Question: I tried to debug this question: converting a binary search tree to linked lists of all nodes at each level. But I encountered run time error. In the code, I basically run BFS of the binary search tree and keep track of each level, if a new level hit, I create a new linked list to store the new level's node. I used the STL's linked list to store the nodes. Before that I create a binary search tree using function min_height. I test these methods with input vector={1, 2, 3, 4, 5, 6}. The tree looks like the following picture. It runs well for some nodes, but stop at node 2. I cannot figure out the reason, could someone help me with it? Thank you !
'''
#include <iostream>
#include<string>
#include<vector>
#include<queue>
#include<list>
using namespace std;
template<typename Key, typename Value>
struct BSTNode{
Key key;
Value value;
BSTNode * left;
BSTNode * right;
BSTNode(Key k, Value v, BSTNode *l=NULL, BSTNode *r=NULL): key(k), value(v), left(l), right(r) {}
};
template<typename Key, typename Value>
vector< list<BSTNode<Key, Value>*> > creat_lists(BSTNode<Key, Value>* root){
vector< list<BSTNode<Key, Value>*> > v;
if(root==NULL) return v;
queue<BSTNode<Key, Value>*> q; queue<int> level; int prev;
q.push(root); level.push(0); prev=-1;
while(!q.empty()){
BSTNode<Key, Value>* cur=q.front(); int cur_level=level.front();
cout<<"cur->key: "<<cur->key<<" cur_level: "<<cur_level<<endl;
if(prev!=cur_level){
list<BSTNode<Key, Value>*> l;
l.push_back(cur);
v.push_back(l);
}
else {cout<<"got in"<<endl; v.back().push_back(cur);}
if(cur->left )cout<<"cur->left: "<<cur->left->key<<endl;
if(cur->right )cout<<"cur->right: "<<cur->right->key<<endl;
prev=cur_level;
if(cur->left) {q.push(cur->left); level.push(cur_level+1); }
if(cur->right) {q.push(cur->right); level.push(cur_level+1);}
q.pop(); level.pop();
}
return v;
}
template<typename Key, typename Value>
BSTNode<Key, Value>* min_height(vector<int> &v, int left, int right ){// here is different from my paper code
if(left<=right){
int mid=left+ (right-left)/2;
BSTNode<Key, Value>* node=new BSTNode<Key, Value>(v[mid], v[mid]);
node->left=min_height<Key, Value>(v, left, mid-1 );
node->right=min_height<Key, Value>(v, mid+1, right );
return node;
}
}
int main(){
vector<int> v;
v.push_back(1);
v.push_back(2);
v.push_back(3);
v.push_back(4);
v.push_back(5);
v.push_back(6);
BSTNode<int, int>* root=min_height<int, int>(v, 0, 5);
vector<list<BSTNode<int, int>*> > newv=creat_lists(root);
//for(int i=0; i<newv.size(); i++) cout<<(v[i].front())->key<<endl;
}
complier result:
Run Status: Runtime Error
cur->key: 3 cur_level: 0
cur->left: 1
cur->right: 5
cur->key: 1 cur_level: 1
cur->right: 2
cur->key: 5 cur_level: 1
got in
cur->left: 4
cur->right: 6
cur->key: 2 cur_level: 2
'''
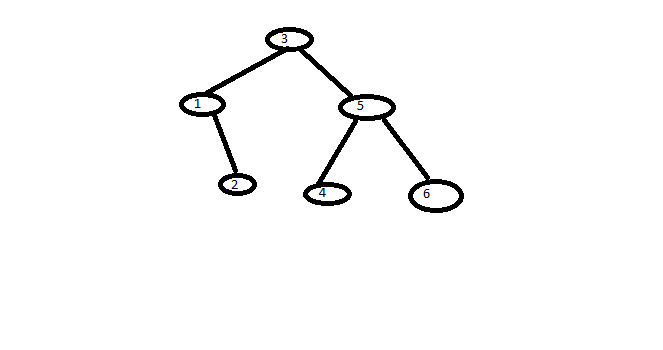
Answer: This is a stab in the dark.
A is a pointer that points to a location in memory that is the address of a legitimate object of the expected type. It might be the address of a defunct object no longer under the protection of the memory manager, or a location in the middle of some unrelated object, or a spot in unallocated memory, or even outside the bounds of real memory. In practice it can contain any old random junk, and trying to dereference it (i.e. use it as if it were a legitimate object) causes (i.e. anything can happen, and it can fail in peculiar ways).
A function should return a value of the type indicated by its signature. Your function 'BSTNode<Key, Value>* min_height(...)' should return a pointer to a 'BSTNode'. But as written it does so only 'if(left<=right)', otherwise it simply terminates; I'm not sure exactly what happens in this case, but I think it's possible that at least under some compilers it will return an undefined pointer-- random, and not in a good way. A good compiler will warn you about this. (In my opinion a good pointer should refuse to compile it, but that's another rant.)
So fix the function; have 'min_height(...)' return the correct specific value if the conditional is not satisfied. If that doesn't fix the bug, let us know and we'll try something else. ( nnnu si @nna^ oijio@ds to@rroo @Yt.)